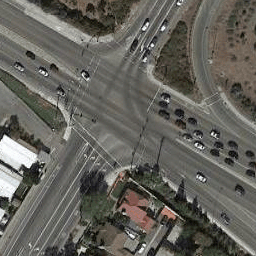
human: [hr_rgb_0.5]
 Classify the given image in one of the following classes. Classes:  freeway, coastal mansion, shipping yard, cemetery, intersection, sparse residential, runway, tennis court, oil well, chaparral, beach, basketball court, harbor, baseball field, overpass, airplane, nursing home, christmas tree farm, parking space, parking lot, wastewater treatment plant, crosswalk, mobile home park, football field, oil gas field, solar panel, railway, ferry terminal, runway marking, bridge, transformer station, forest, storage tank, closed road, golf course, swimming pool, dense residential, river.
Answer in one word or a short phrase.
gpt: intersection